Question: I have an iOS app that supports iOS 7 and iOS 8. There is a 'LaunchScreen.xib' file for iOS 8 and a LaunchImage asset for iOS 7 in the asset catalogs. I included all the required launch images with the right sizes ('iPhone Portrait 2x': 640px x 960px and 'iPhone Portrait Retina 4': 640px x 1136px). But when I submit the app to iTunes Connect I get the "Your binary is not optimized for iPhone 5" error.
This are the settings that I used for the LaunchImage asset:

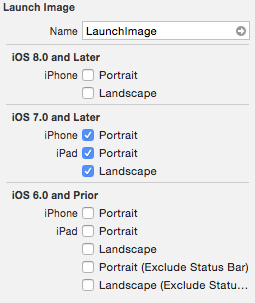
Answer: I found the problem: My iPhone 5 launch image was corrupted, I replaced the images with a new one and the problem was solved. The strange thing is that the asset catalogs previewed the corrupted image without any problems (and Mac Preview too). But the problem is solved :).